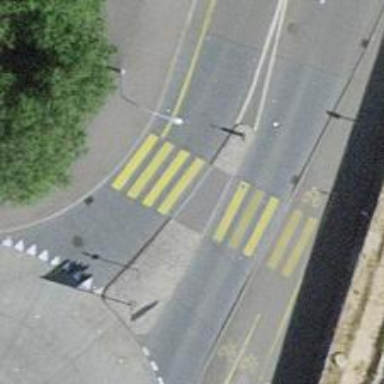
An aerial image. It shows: Kerb barrier.